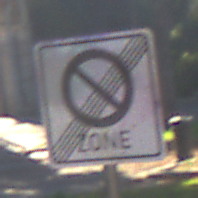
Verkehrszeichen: EndeEingeschraenktesHalteverbotZone
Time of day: MorningAfternoon
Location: Outdoor (Suburban)
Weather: Clear
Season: NotSpecified
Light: Natural